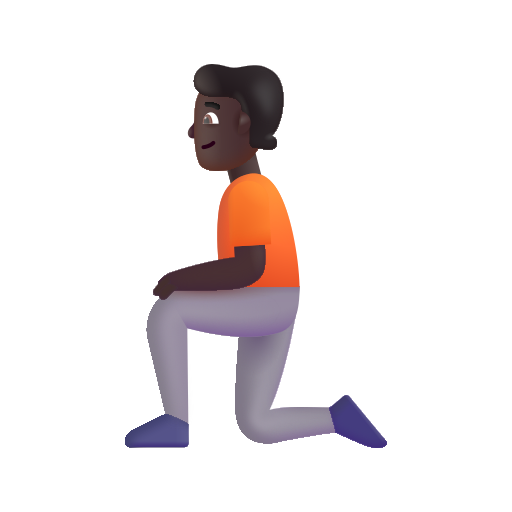
person kneeling color dark